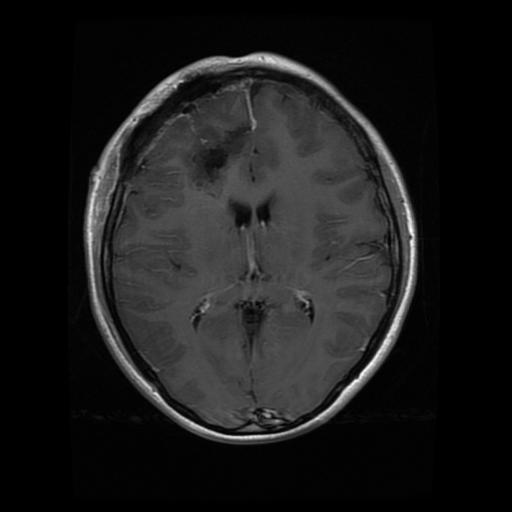
Label: glioma